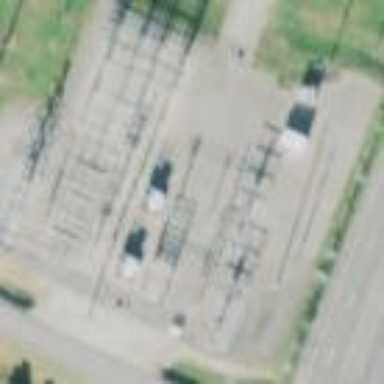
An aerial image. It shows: Power substation.